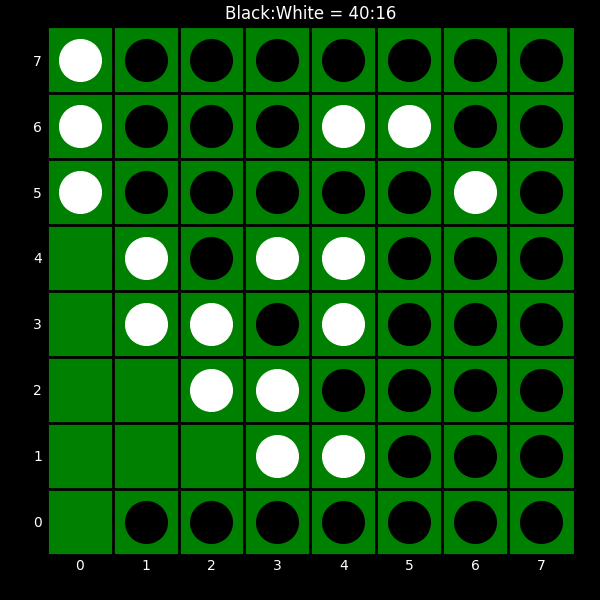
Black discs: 40
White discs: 16